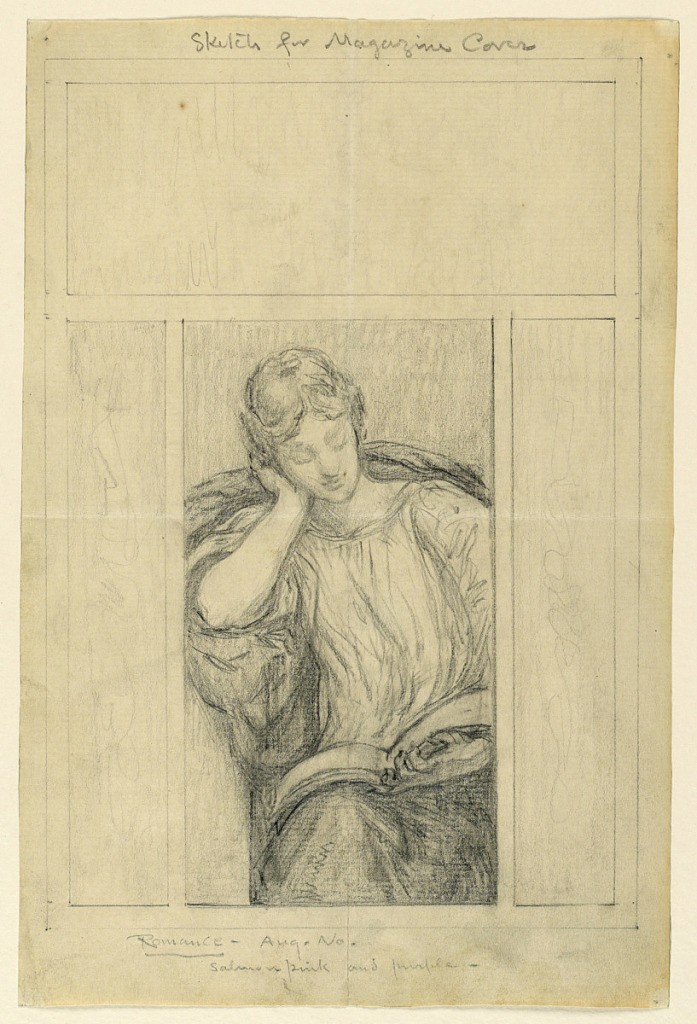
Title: Design for Magazine Cover
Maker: Kenyon Cox, American, 1856–1919
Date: ca. 1900
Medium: Graphite on paper
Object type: Drawing
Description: Sketch of a magazine cover with a female figure seated and reading an opened book on her lap.